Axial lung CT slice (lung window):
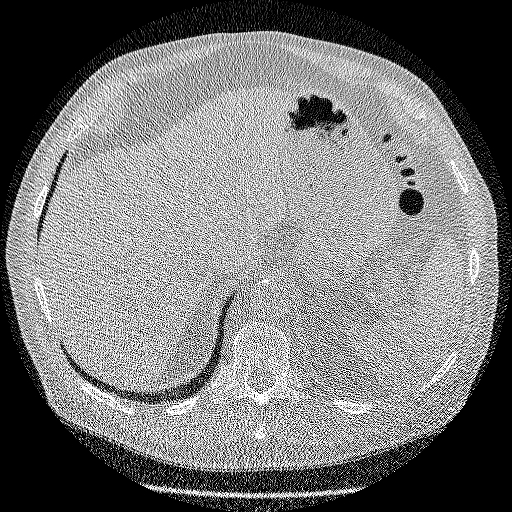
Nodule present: no